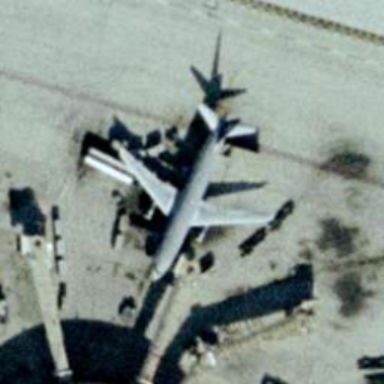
An airplanes is surrounded with some cars .